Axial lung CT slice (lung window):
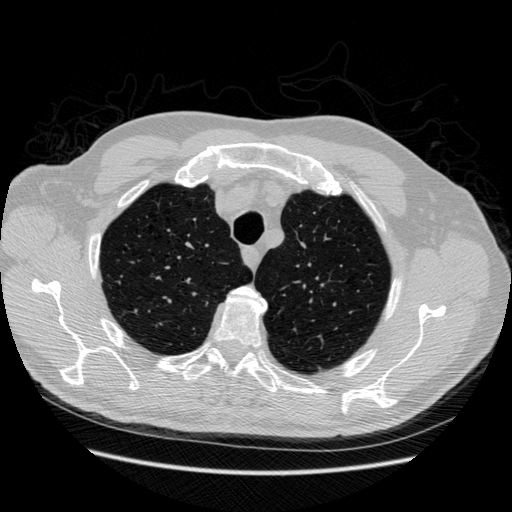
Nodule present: no